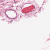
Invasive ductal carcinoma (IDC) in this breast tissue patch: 0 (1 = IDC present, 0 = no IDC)